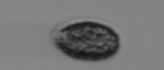
Label: Pseudochattonella_farcimen